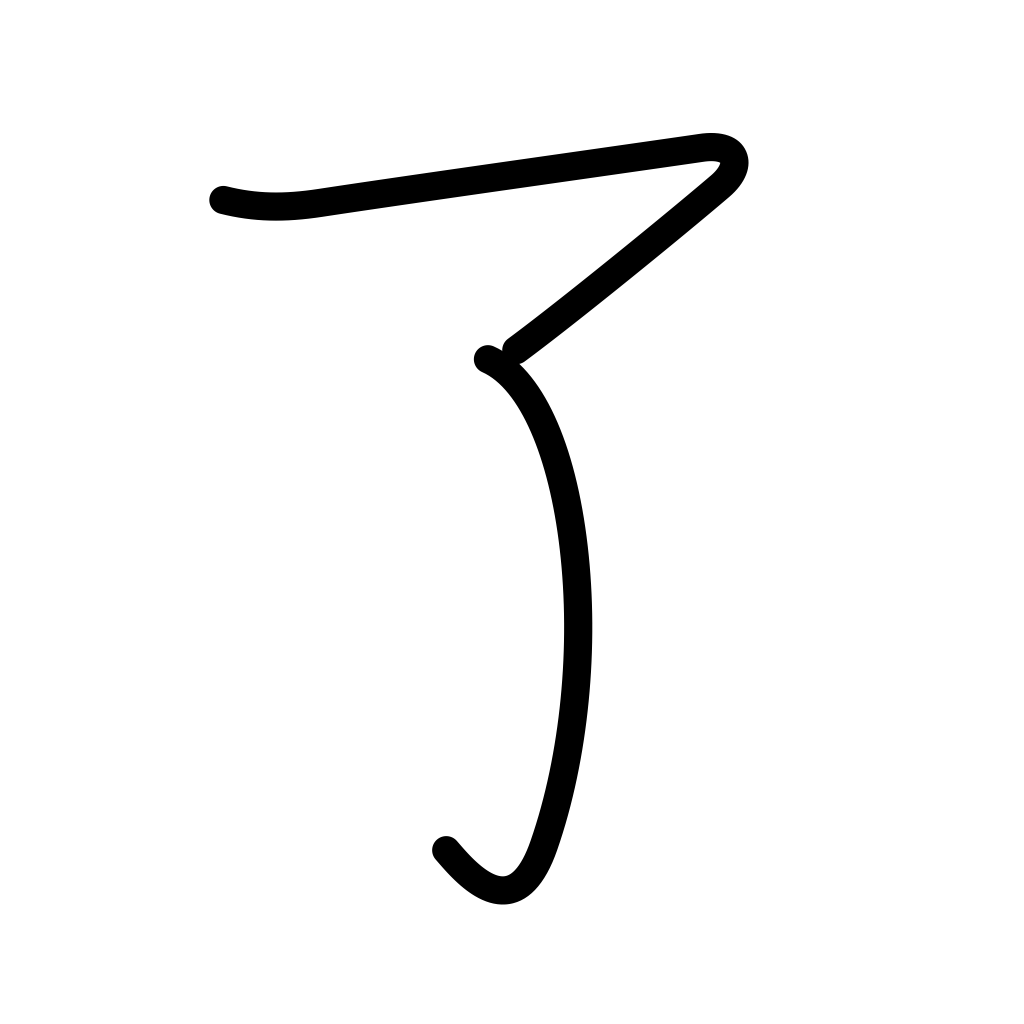
Meaning: complete, finish